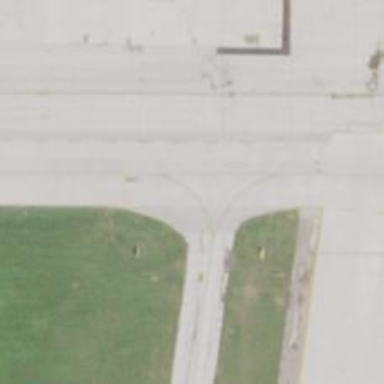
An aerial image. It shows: Image of taxiway at airport.